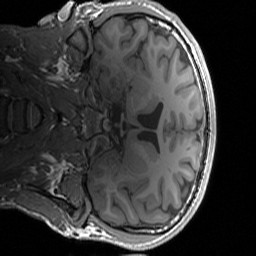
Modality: T1w
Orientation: coronal
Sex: male
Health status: ill
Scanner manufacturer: siemens
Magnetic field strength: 3 T
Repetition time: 1.57 s
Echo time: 0.00275 s